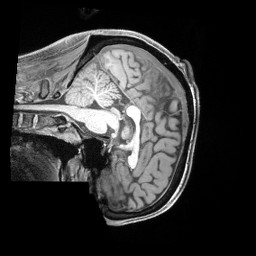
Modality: T1w
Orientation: sagittal
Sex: male
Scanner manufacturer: siemens
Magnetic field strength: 3 T
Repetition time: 2.4 s
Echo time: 0.00222 s